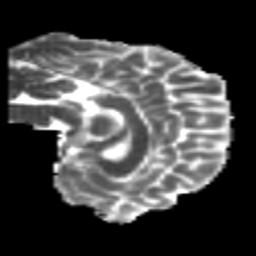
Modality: MD
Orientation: sagittal
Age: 23
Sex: female
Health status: healthy
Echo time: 0.074 s